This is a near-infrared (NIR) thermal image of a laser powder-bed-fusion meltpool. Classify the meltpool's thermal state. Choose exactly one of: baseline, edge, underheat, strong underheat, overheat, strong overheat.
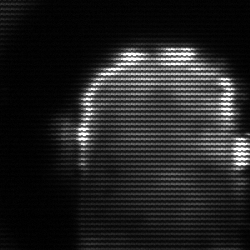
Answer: baseline